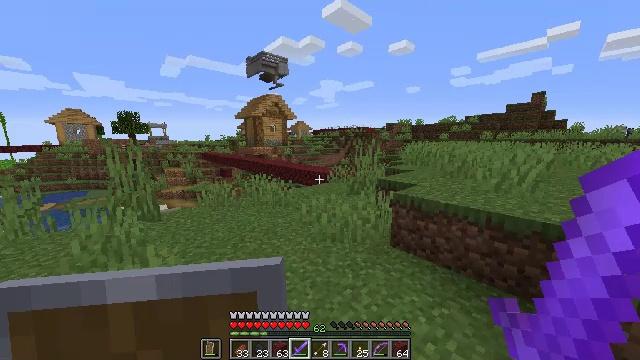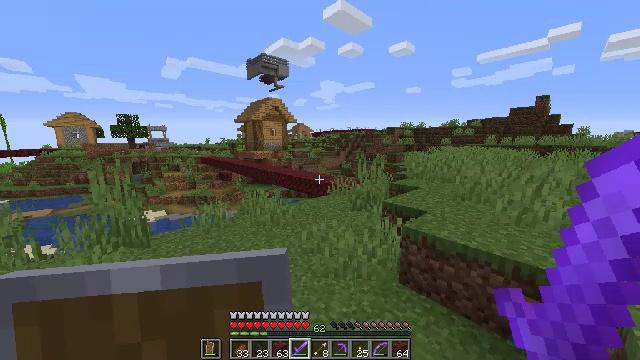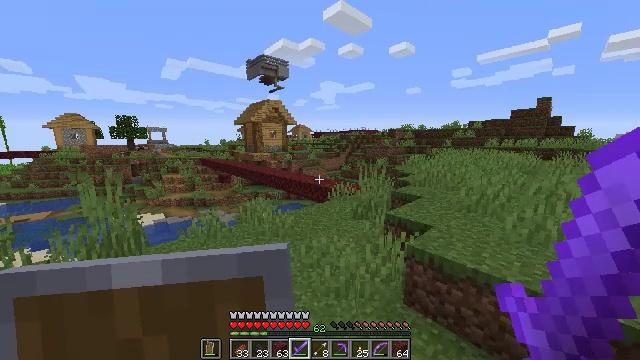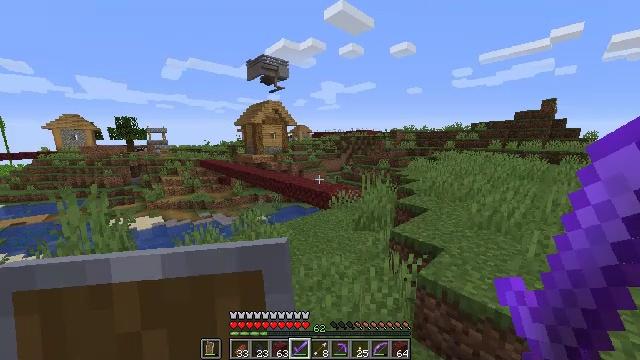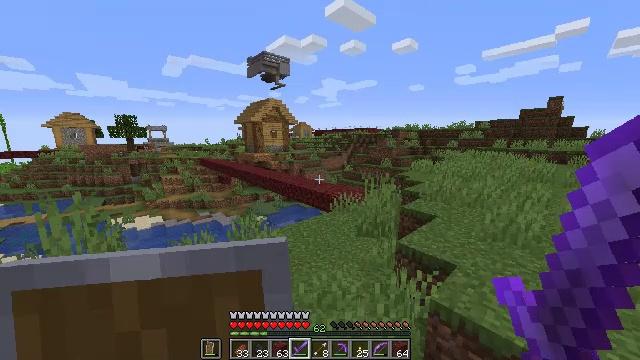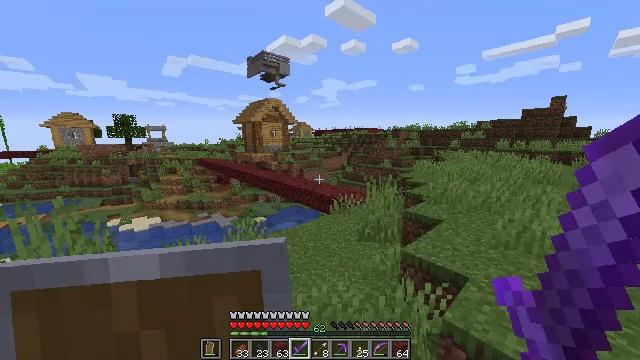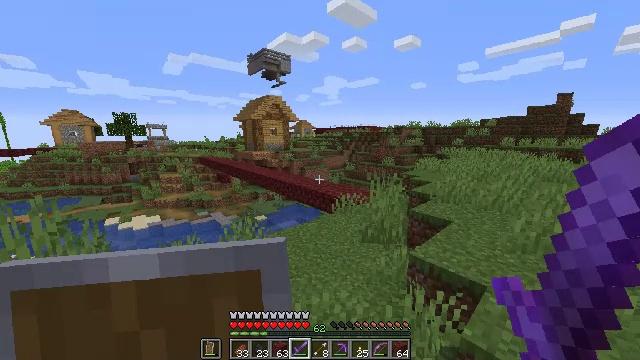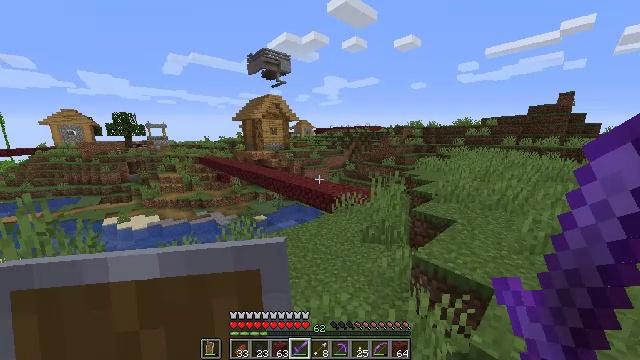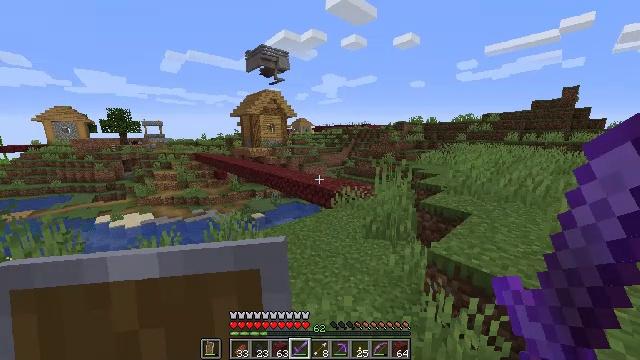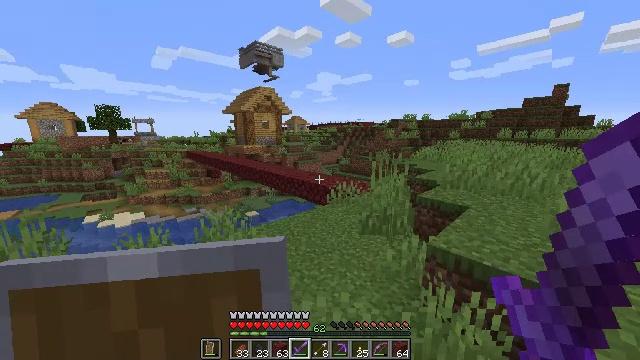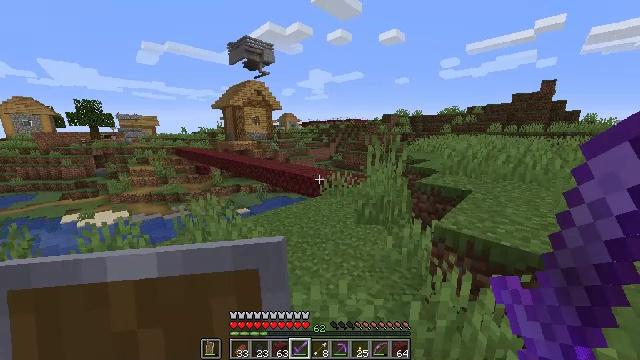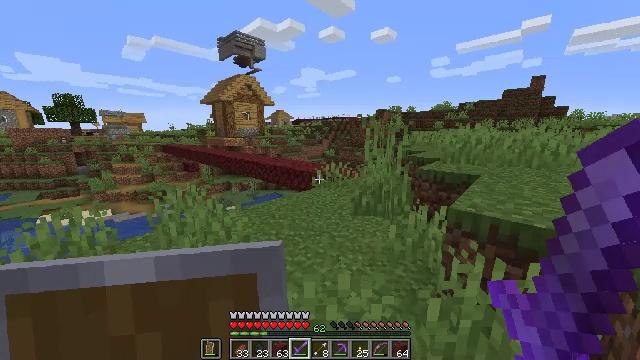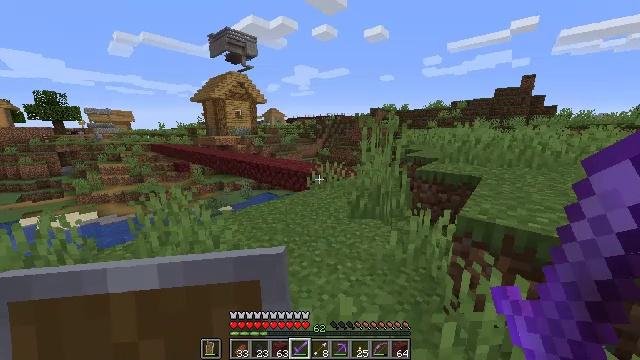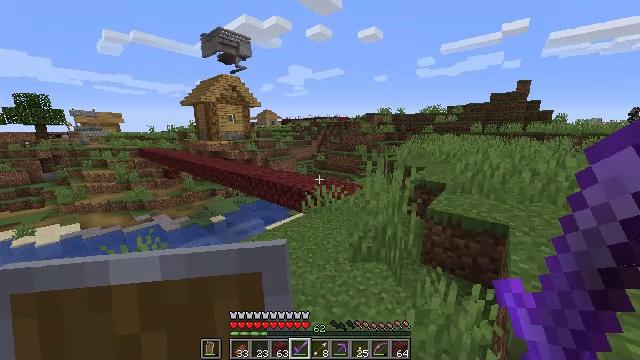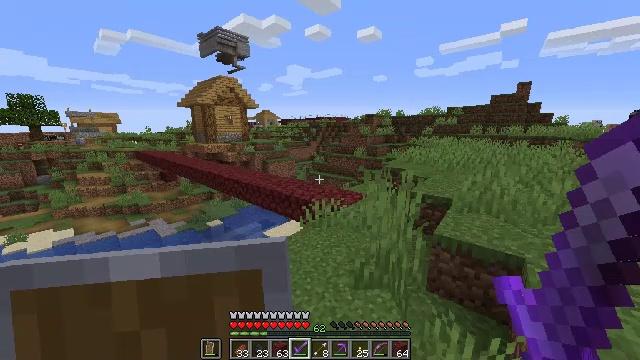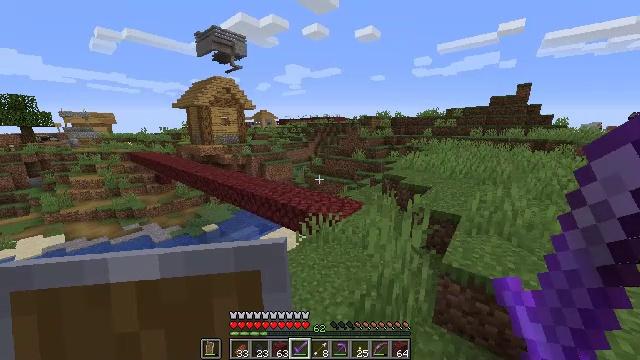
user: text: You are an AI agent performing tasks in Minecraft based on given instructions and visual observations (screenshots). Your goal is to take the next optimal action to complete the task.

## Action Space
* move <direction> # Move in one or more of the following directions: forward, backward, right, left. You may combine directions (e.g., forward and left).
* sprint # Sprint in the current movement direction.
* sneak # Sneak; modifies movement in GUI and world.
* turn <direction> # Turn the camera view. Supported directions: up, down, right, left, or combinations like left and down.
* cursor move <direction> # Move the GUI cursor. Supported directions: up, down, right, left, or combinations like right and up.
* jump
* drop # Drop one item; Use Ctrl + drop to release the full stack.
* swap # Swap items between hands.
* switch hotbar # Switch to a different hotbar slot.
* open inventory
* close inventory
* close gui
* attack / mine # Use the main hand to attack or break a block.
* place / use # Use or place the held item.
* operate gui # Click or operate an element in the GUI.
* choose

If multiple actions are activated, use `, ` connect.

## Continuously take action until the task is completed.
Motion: motion action
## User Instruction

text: Craft an ender eye in the crafting table.
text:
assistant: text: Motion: move forward, jump
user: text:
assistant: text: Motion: move forward, jump
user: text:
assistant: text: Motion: move forward, jump
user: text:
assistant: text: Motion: move forward, jump
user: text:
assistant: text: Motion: move forward, jump
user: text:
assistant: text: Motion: move forward, jump
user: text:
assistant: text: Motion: move forward, jump
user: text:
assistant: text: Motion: move forward, jump
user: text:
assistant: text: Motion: move forward, turn right, jump
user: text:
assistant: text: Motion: move forward, turn right, jump
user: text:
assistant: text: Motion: move forward, turn right, jump
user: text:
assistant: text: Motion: move forward, turn right, jump
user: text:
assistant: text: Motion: move forward and move right, turn right, jump
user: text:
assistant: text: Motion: move forward and move right, jump
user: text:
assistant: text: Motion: move forward and move right, jump
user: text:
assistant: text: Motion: move forward and move right, jump
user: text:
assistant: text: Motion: move forward, jump
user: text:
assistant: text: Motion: move forward
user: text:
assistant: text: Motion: move forward
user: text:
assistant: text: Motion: move forward
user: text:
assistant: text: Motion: move forward
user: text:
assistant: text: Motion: move forward
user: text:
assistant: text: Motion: move forward
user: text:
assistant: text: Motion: move forward
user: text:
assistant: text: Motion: move forward, turn down
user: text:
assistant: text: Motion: move forward, turn left and down
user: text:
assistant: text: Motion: move forward, turn left and down
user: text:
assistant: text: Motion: move forward, turn left
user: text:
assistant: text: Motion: move forward, turn left
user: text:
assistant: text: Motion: move forward, turn left, jump